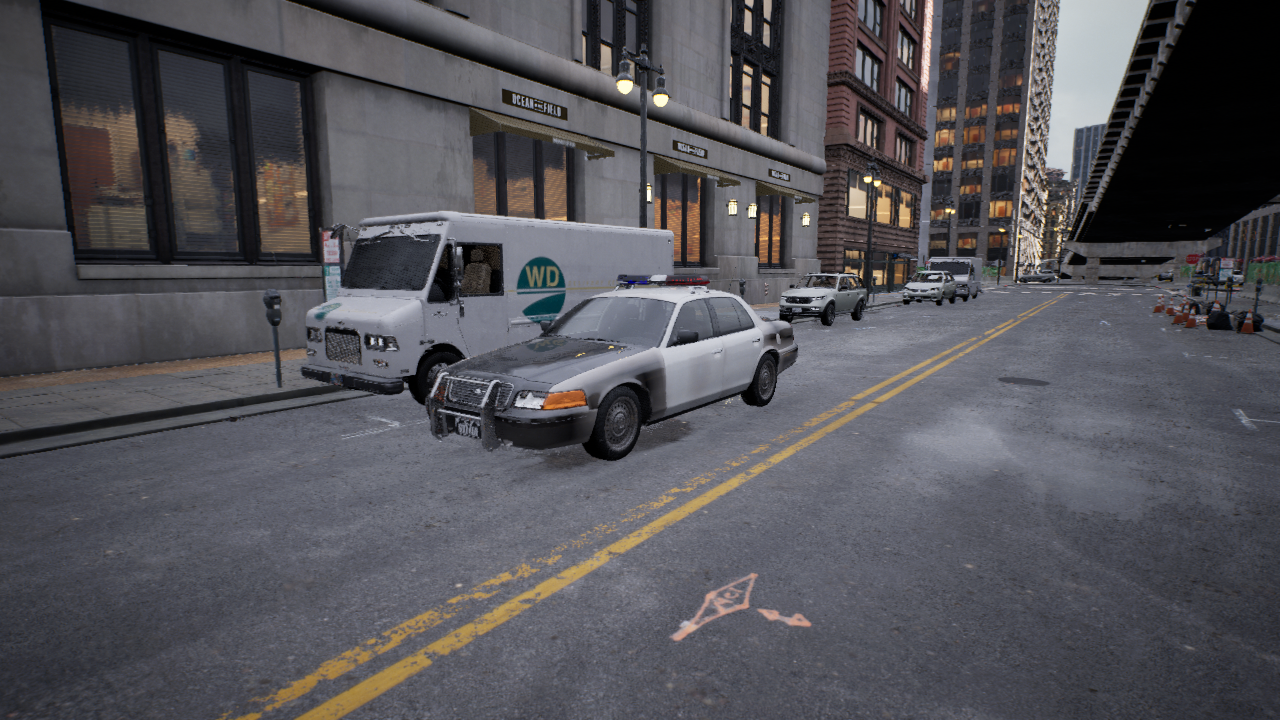
Venue: downtown
Lighting: clear day
Vehicle rig: sedan